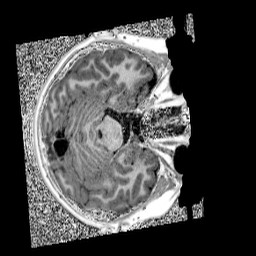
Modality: UNIT1
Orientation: axial
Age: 10
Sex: male
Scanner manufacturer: siemens
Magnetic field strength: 3 T
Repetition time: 4 s
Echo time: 0.00299 s